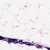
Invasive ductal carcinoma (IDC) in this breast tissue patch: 0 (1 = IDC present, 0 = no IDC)